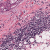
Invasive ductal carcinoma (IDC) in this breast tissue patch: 1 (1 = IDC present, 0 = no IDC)